Question: I have a task to make an activity that look like facebook notification screen
please see the attached image

can any one please help me with tutorial or example that will help me to make activity looks like this ?
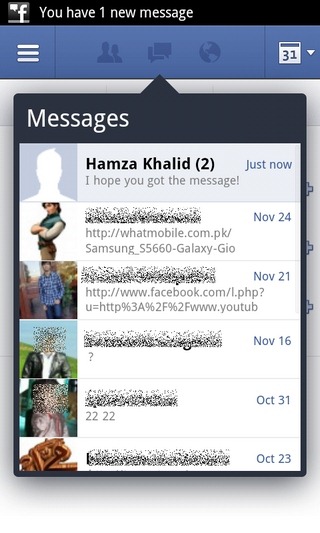
Answer: To do this effect I have used a normal activity with dialog theme and set it's background to transparent, and override onAttachActivity event to set the position and width and height of my new activity as I want